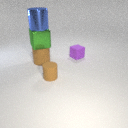
large green metal cube above large brown rubber cylinder